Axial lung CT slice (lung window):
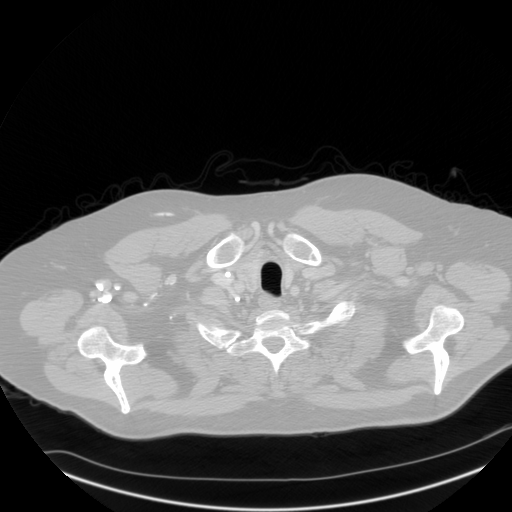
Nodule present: no